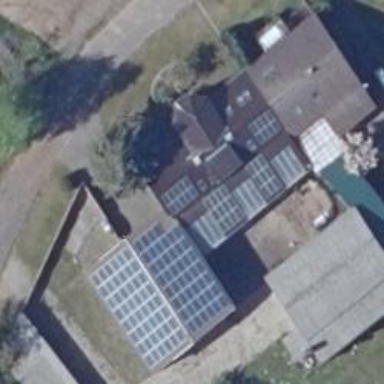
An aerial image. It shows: Building featuring small installation solar photovoltaic panel for electricity generation.